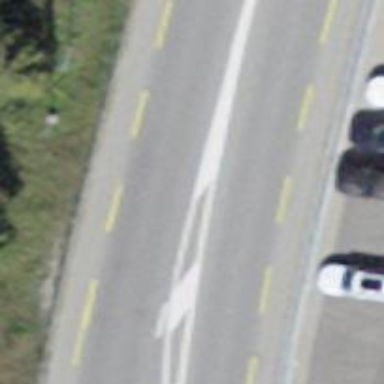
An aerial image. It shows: Primary highway with dedicated lane for cyclists.